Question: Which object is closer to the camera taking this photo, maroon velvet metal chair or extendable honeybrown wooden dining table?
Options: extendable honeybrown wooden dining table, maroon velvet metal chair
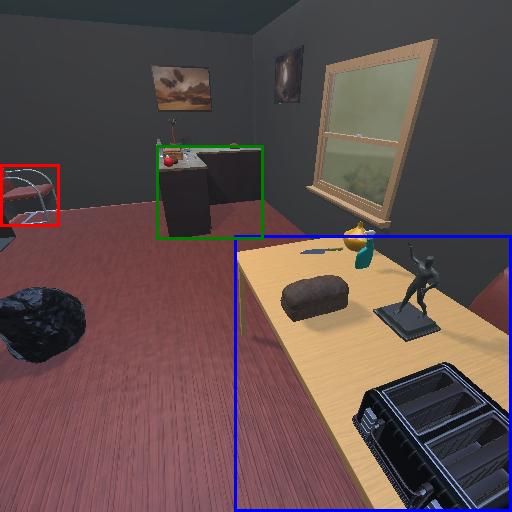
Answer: extendable honeybrown wooden dining table